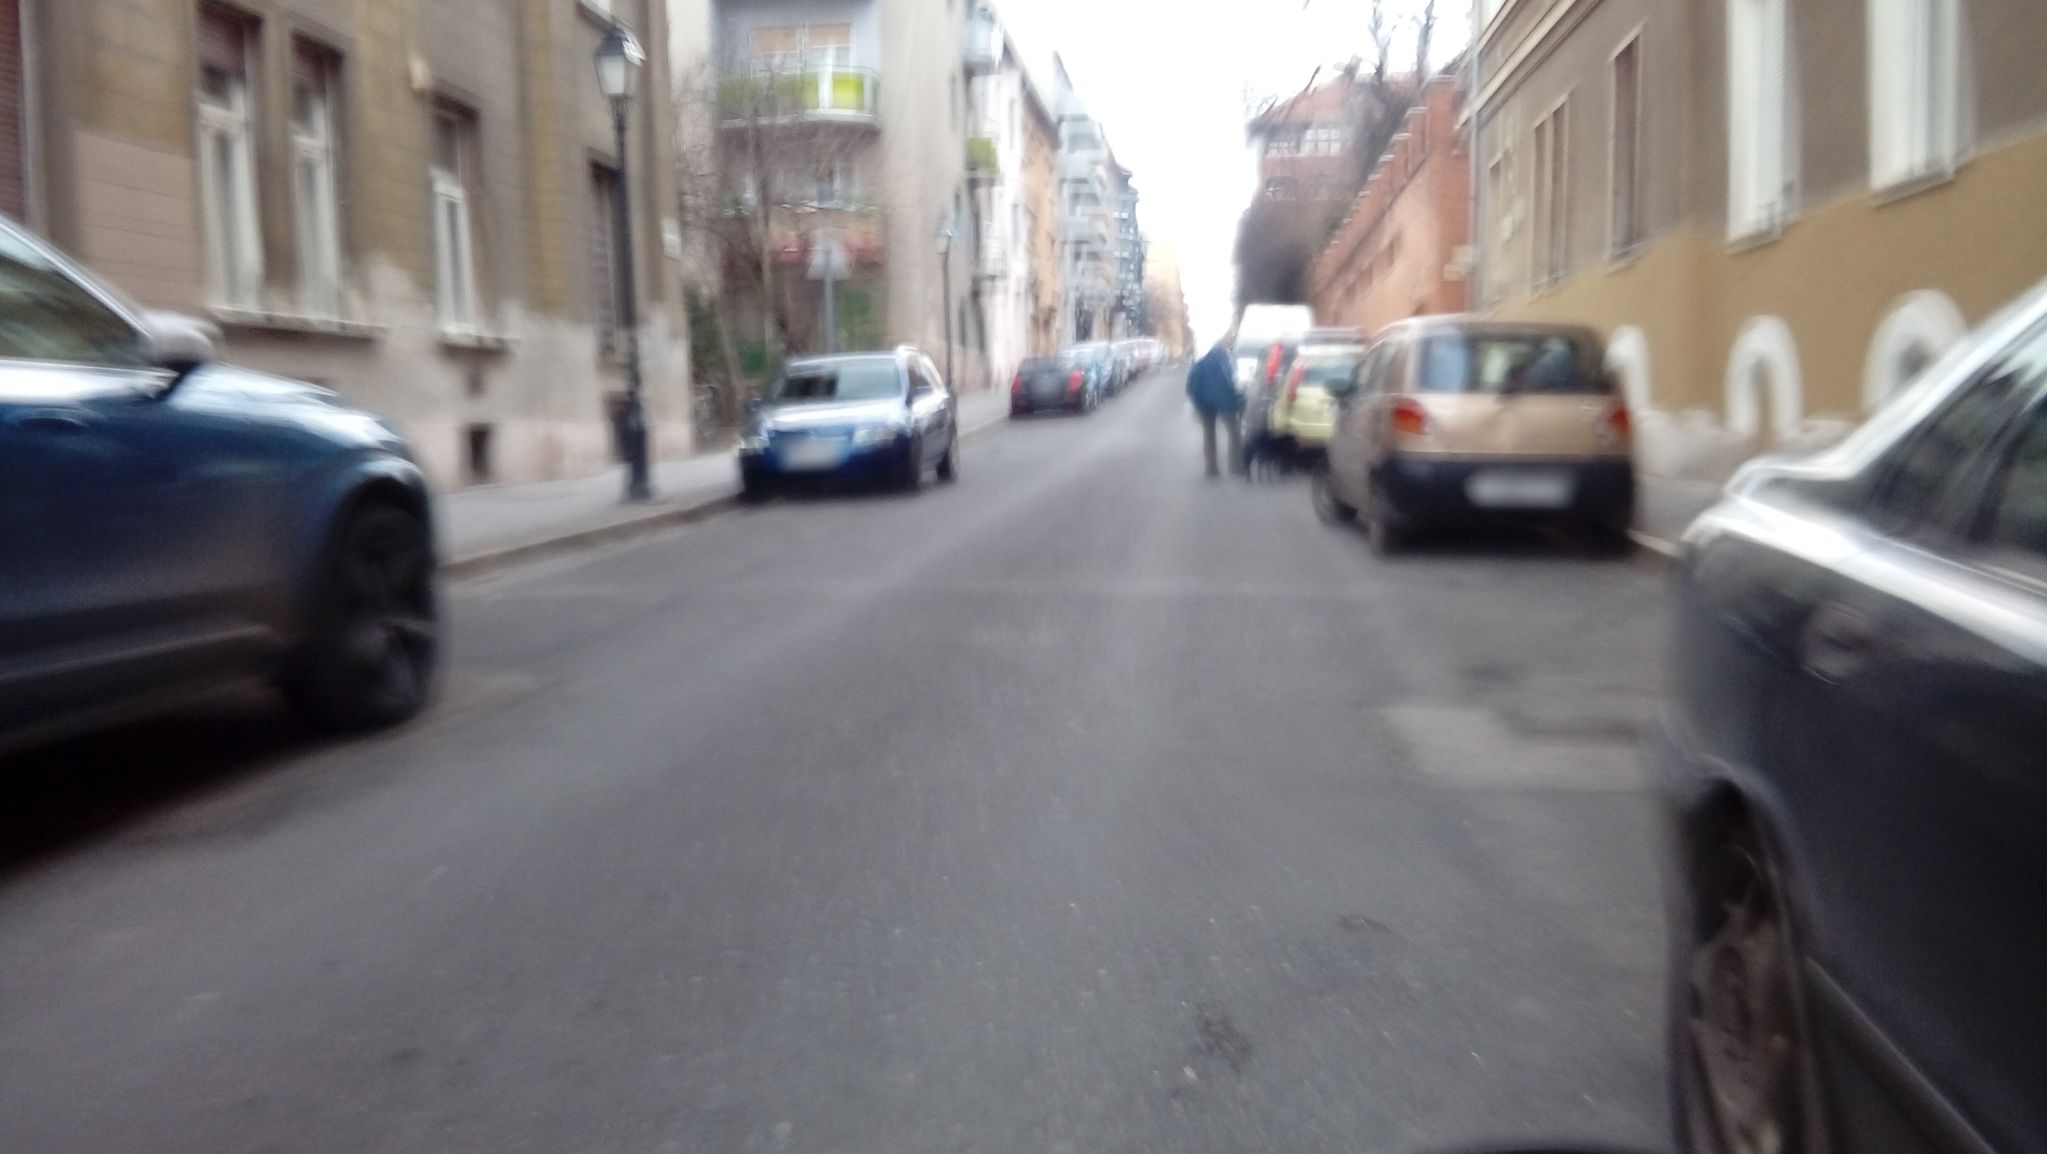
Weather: clear
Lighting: day
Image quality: slightly poor
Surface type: walking surface
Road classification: steps, footway, residential
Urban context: urban centre
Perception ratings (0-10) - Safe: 2.22, Lively: 7.15, Beautiful: 8.12, Boring: 3.64, Depressing: 1.89, Wealthy: 4.22